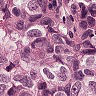
Metastatic tissue present: yes